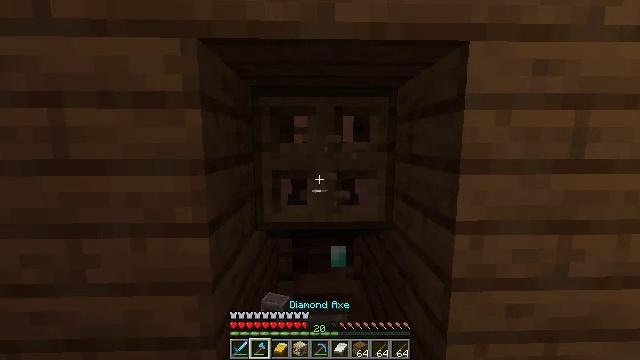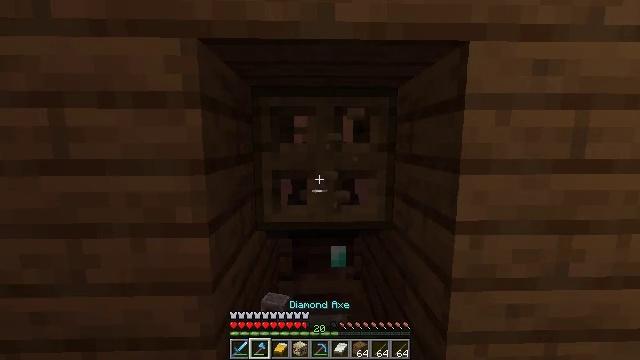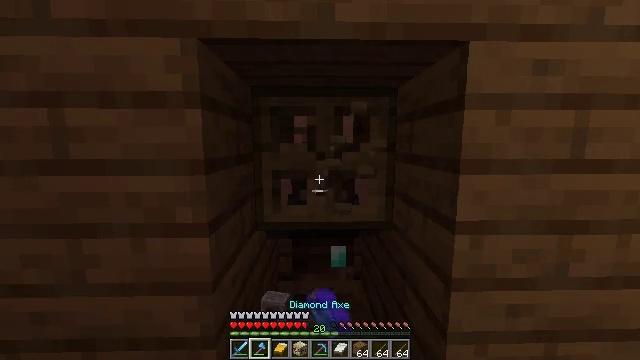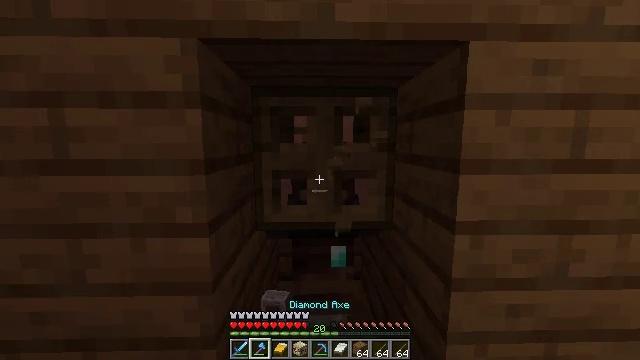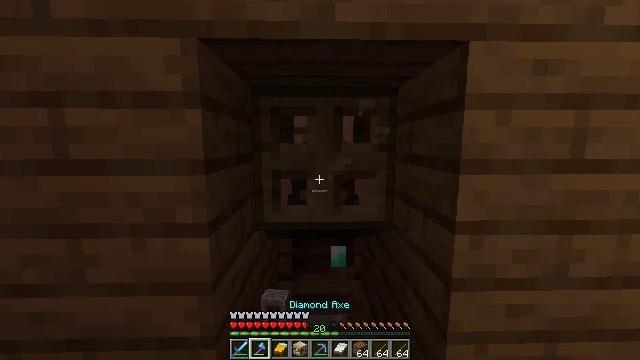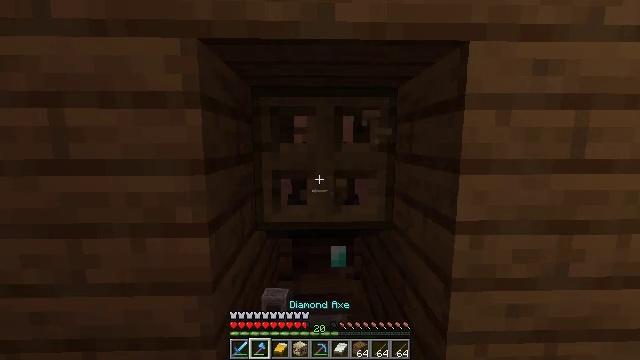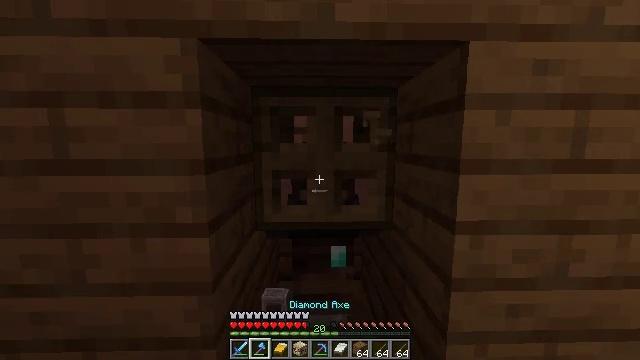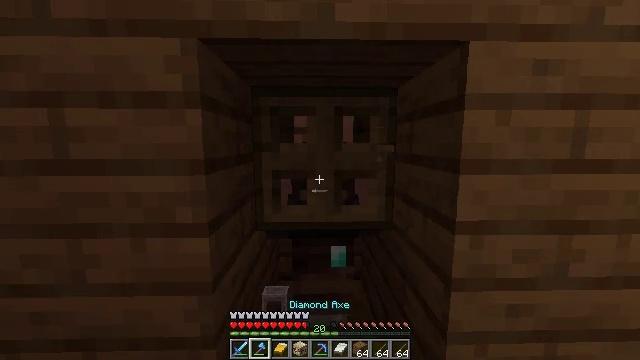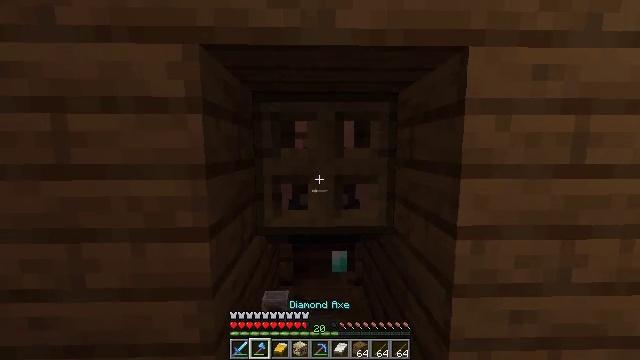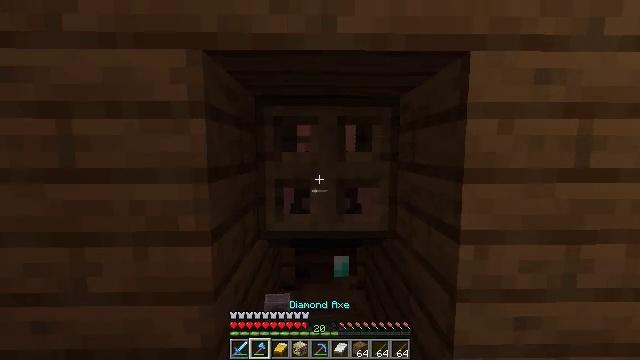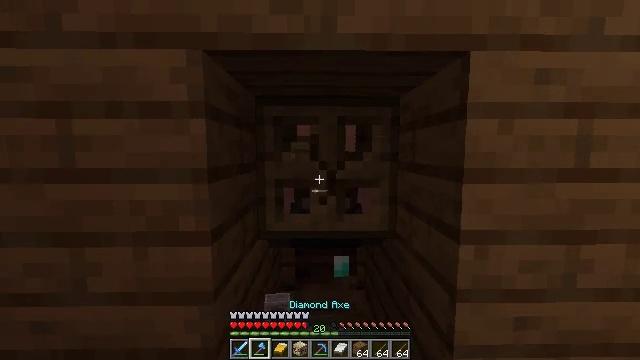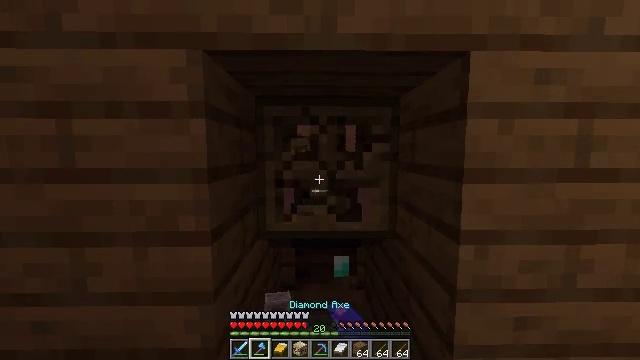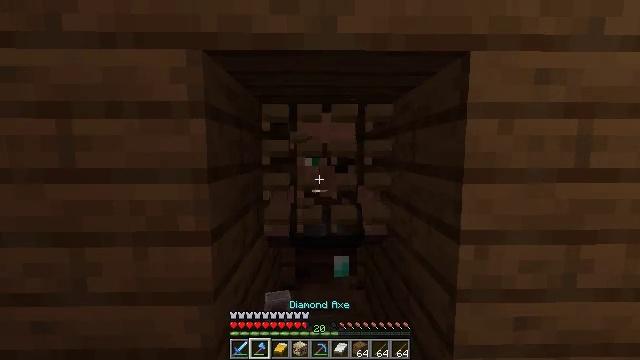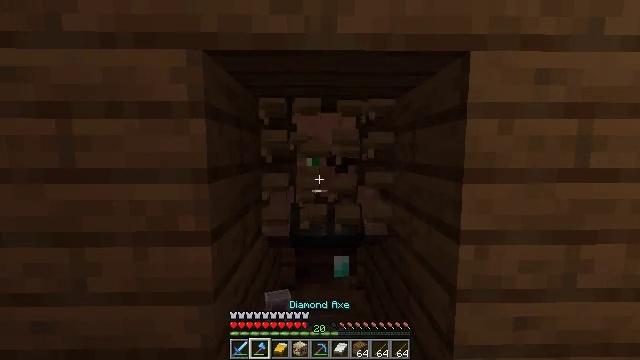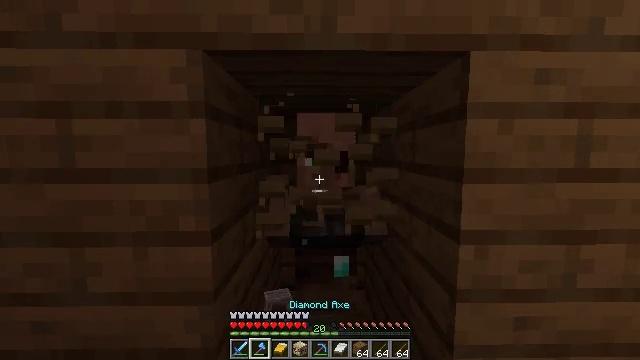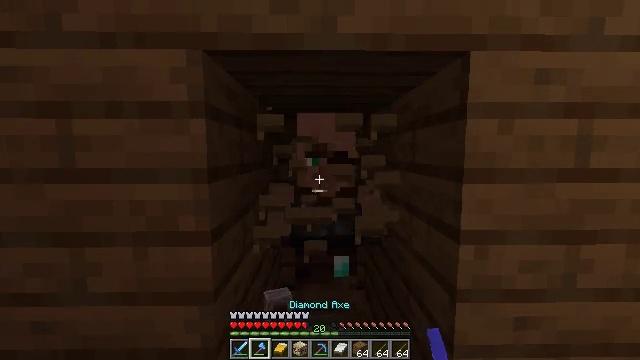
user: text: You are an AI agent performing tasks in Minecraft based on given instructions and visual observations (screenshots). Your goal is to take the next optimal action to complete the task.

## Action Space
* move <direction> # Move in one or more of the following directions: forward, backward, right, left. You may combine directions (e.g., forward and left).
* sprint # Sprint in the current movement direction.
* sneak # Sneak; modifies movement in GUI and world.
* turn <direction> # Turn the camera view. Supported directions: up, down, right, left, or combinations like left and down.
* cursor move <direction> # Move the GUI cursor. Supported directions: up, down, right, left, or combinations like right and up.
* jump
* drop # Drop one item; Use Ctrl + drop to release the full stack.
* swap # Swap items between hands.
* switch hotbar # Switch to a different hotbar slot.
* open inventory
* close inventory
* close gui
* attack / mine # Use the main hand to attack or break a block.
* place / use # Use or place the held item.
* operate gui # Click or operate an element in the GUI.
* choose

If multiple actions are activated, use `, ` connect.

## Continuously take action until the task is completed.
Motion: motion action
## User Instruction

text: Mine the oak trapdoor.
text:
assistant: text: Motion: attack / mine
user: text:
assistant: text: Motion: attack / mine
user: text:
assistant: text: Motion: no_op
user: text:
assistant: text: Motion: no_op
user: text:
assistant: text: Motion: no_op
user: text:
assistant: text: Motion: no_op
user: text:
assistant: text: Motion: no_op
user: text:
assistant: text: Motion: turn up
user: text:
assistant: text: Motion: no_op
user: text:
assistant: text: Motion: attack / mine
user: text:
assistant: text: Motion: attack / mine
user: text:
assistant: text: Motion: attack / mine
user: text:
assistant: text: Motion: attack / mine
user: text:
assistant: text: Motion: attack / mine
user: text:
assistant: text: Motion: attack / mine
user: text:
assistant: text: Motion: attack / mine
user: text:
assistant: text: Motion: attack / mine